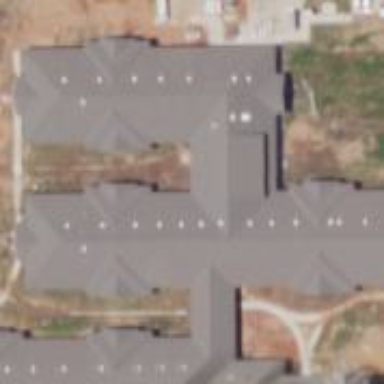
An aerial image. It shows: Nursing home building.